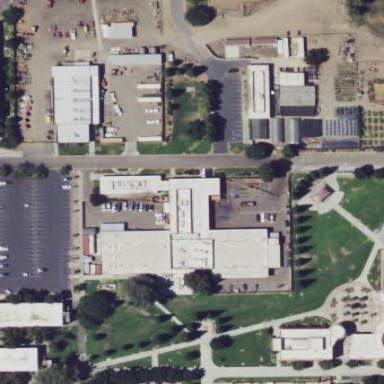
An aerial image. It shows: School building.